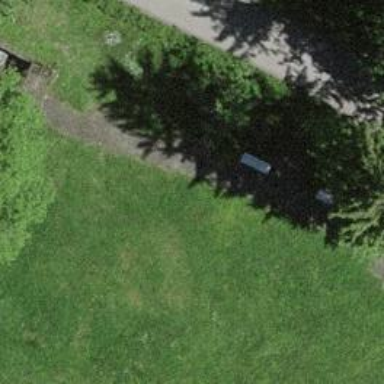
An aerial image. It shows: Bench for seating.